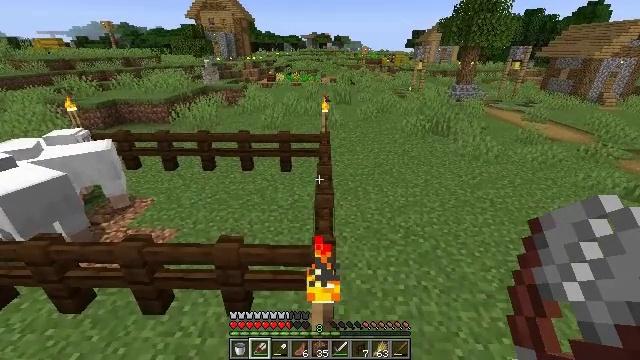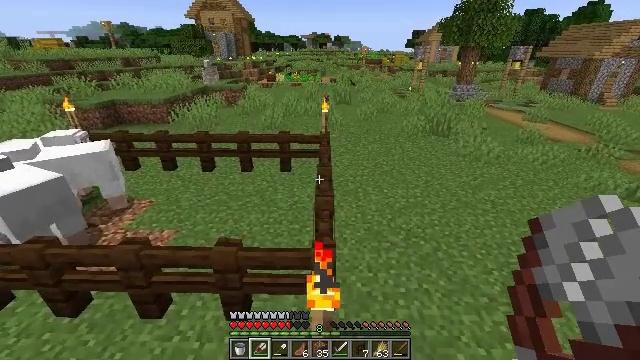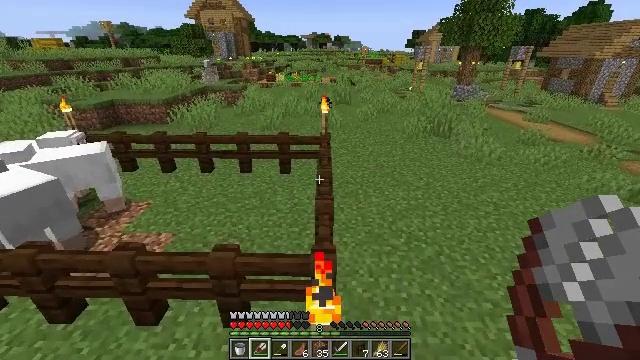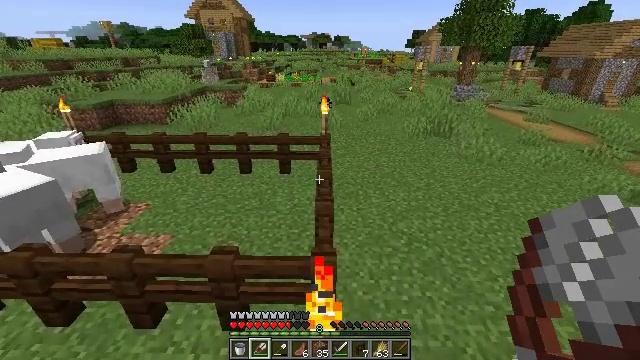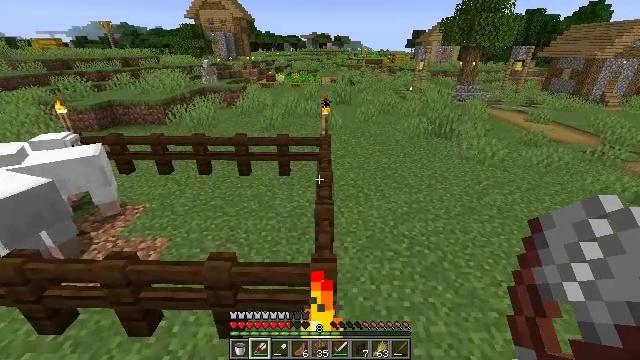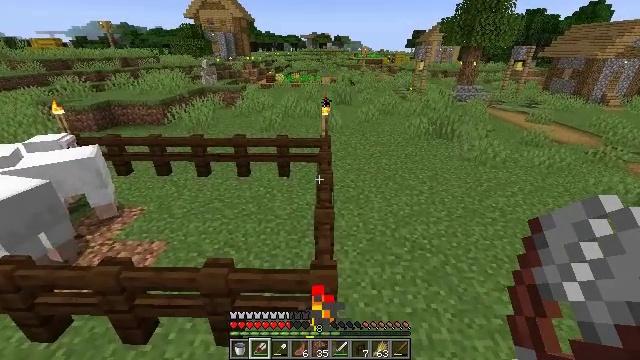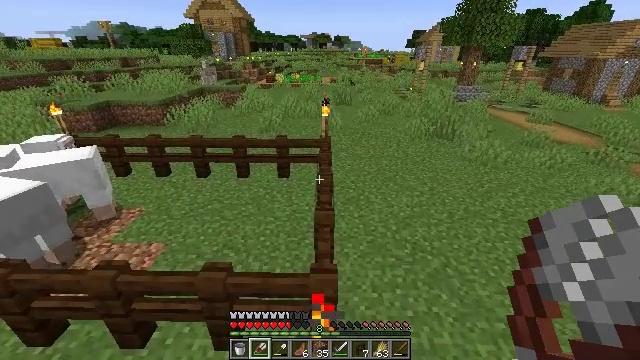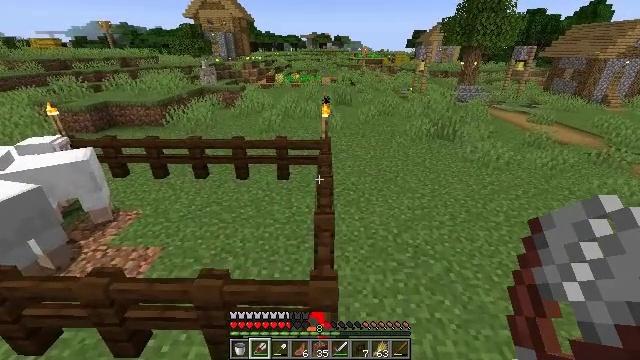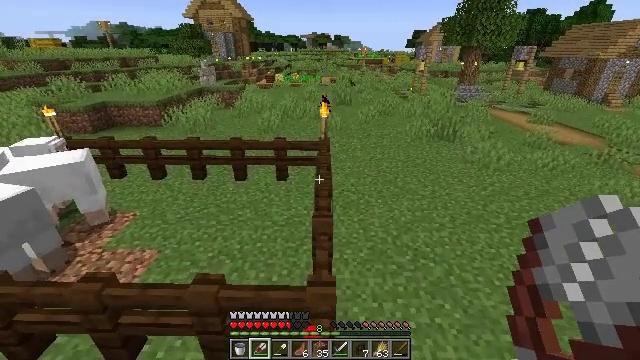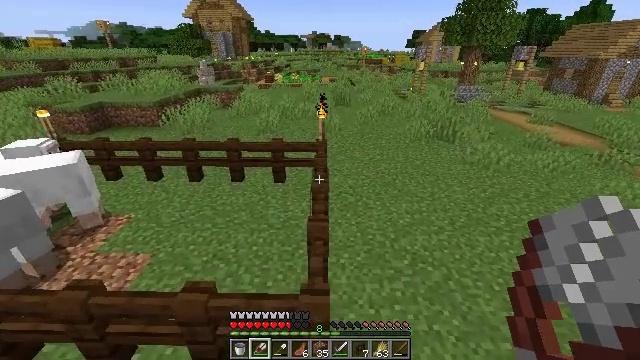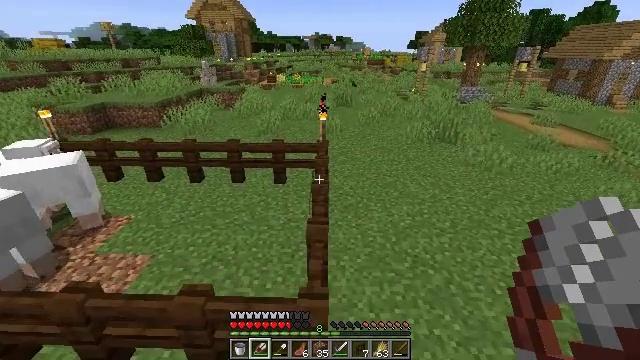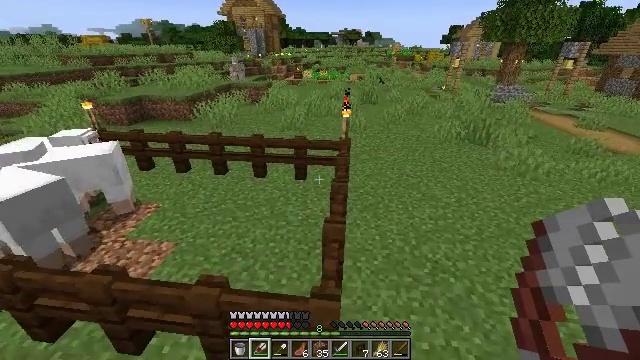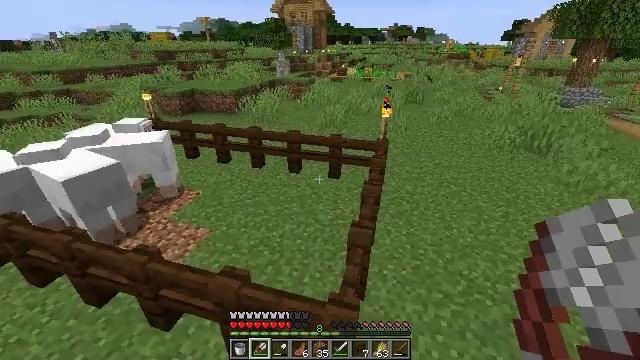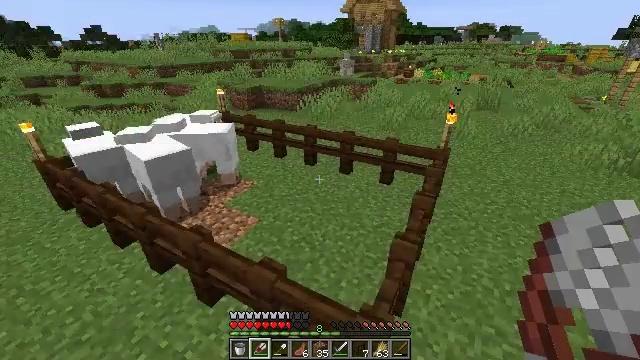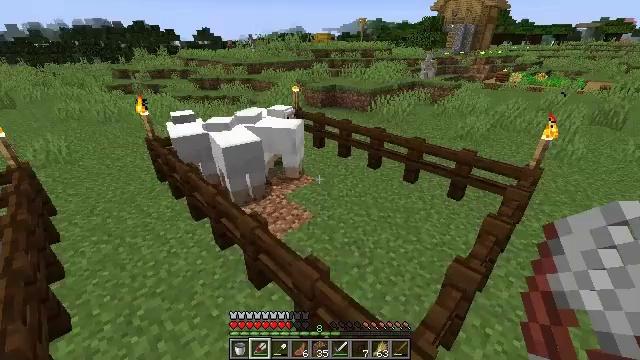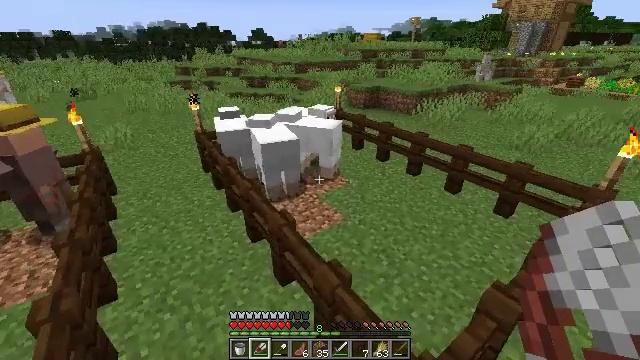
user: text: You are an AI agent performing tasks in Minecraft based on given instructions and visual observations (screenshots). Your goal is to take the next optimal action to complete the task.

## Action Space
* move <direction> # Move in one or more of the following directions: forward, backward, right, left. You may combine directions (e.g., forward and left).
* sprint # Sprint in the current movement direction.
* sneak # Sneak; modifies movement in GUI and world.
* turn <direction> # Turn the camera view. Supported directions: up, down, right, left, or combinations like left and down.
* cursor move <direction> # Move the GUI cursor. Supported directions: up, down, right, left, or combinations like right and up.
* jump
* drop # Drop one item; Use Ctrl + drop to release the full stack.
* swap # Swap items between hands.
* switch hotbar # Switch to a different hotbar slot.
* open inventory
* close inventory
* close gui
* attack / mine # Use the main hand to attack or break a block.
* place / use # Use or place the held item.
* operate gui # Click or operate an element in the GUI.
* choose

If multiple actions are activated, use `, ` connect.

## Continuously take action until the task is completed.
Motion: motion action
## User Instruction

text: Use your crafting table to make a white carpet.
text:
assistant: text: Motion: move forward, sneak
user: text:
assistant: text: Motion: move forward, sneak
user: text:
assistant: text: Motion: move forward, sneak
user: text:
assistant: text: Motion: move forward, sneak
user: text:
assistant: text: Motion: move forward, sneak
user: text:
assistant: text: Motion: move forward, sneak
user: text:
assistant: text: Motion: move forward, sneak
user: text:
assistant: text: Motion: move forward and move right, sneak
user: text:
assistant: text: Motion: move forward and move right, sneak
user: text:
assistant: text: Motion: move forward and move right, sneak
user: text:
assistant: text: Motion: move forward and move right, sneak, turn left
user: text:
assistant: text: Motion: move forward and move right, sneak, turn left
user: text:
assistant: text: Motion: move forward and move right, sneak, turn left
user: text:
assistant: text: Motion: move forward and move right, sneak, turn left
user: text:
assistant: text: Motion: move forward and move right, sneak, turn left
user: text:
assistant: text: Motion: move forward and move right, sneak, turn left
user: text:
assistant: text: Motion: move forward and move right, sneak, turn left
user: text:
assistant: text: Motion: move forward and move right, sneak
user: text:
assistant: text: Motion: move forward and move right, sneak, turn left
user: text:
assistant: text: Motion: move forward, sneak, turn left
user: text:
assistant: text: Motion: move forward, sneak, turn left
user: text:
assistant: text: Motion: move forward, sneak
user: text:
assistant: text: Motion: move forward, sneak
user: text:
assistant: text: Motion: move forward, sneak
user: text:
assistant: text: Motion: move forward, sneak
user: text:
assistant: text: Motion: move forward, sneak
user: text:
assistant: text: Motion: move forward, sneak
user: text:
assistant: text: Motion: move forward, sneak
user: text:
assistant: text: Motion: move forward, sneak
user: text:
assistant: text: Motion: move forward, sneak